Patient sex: M
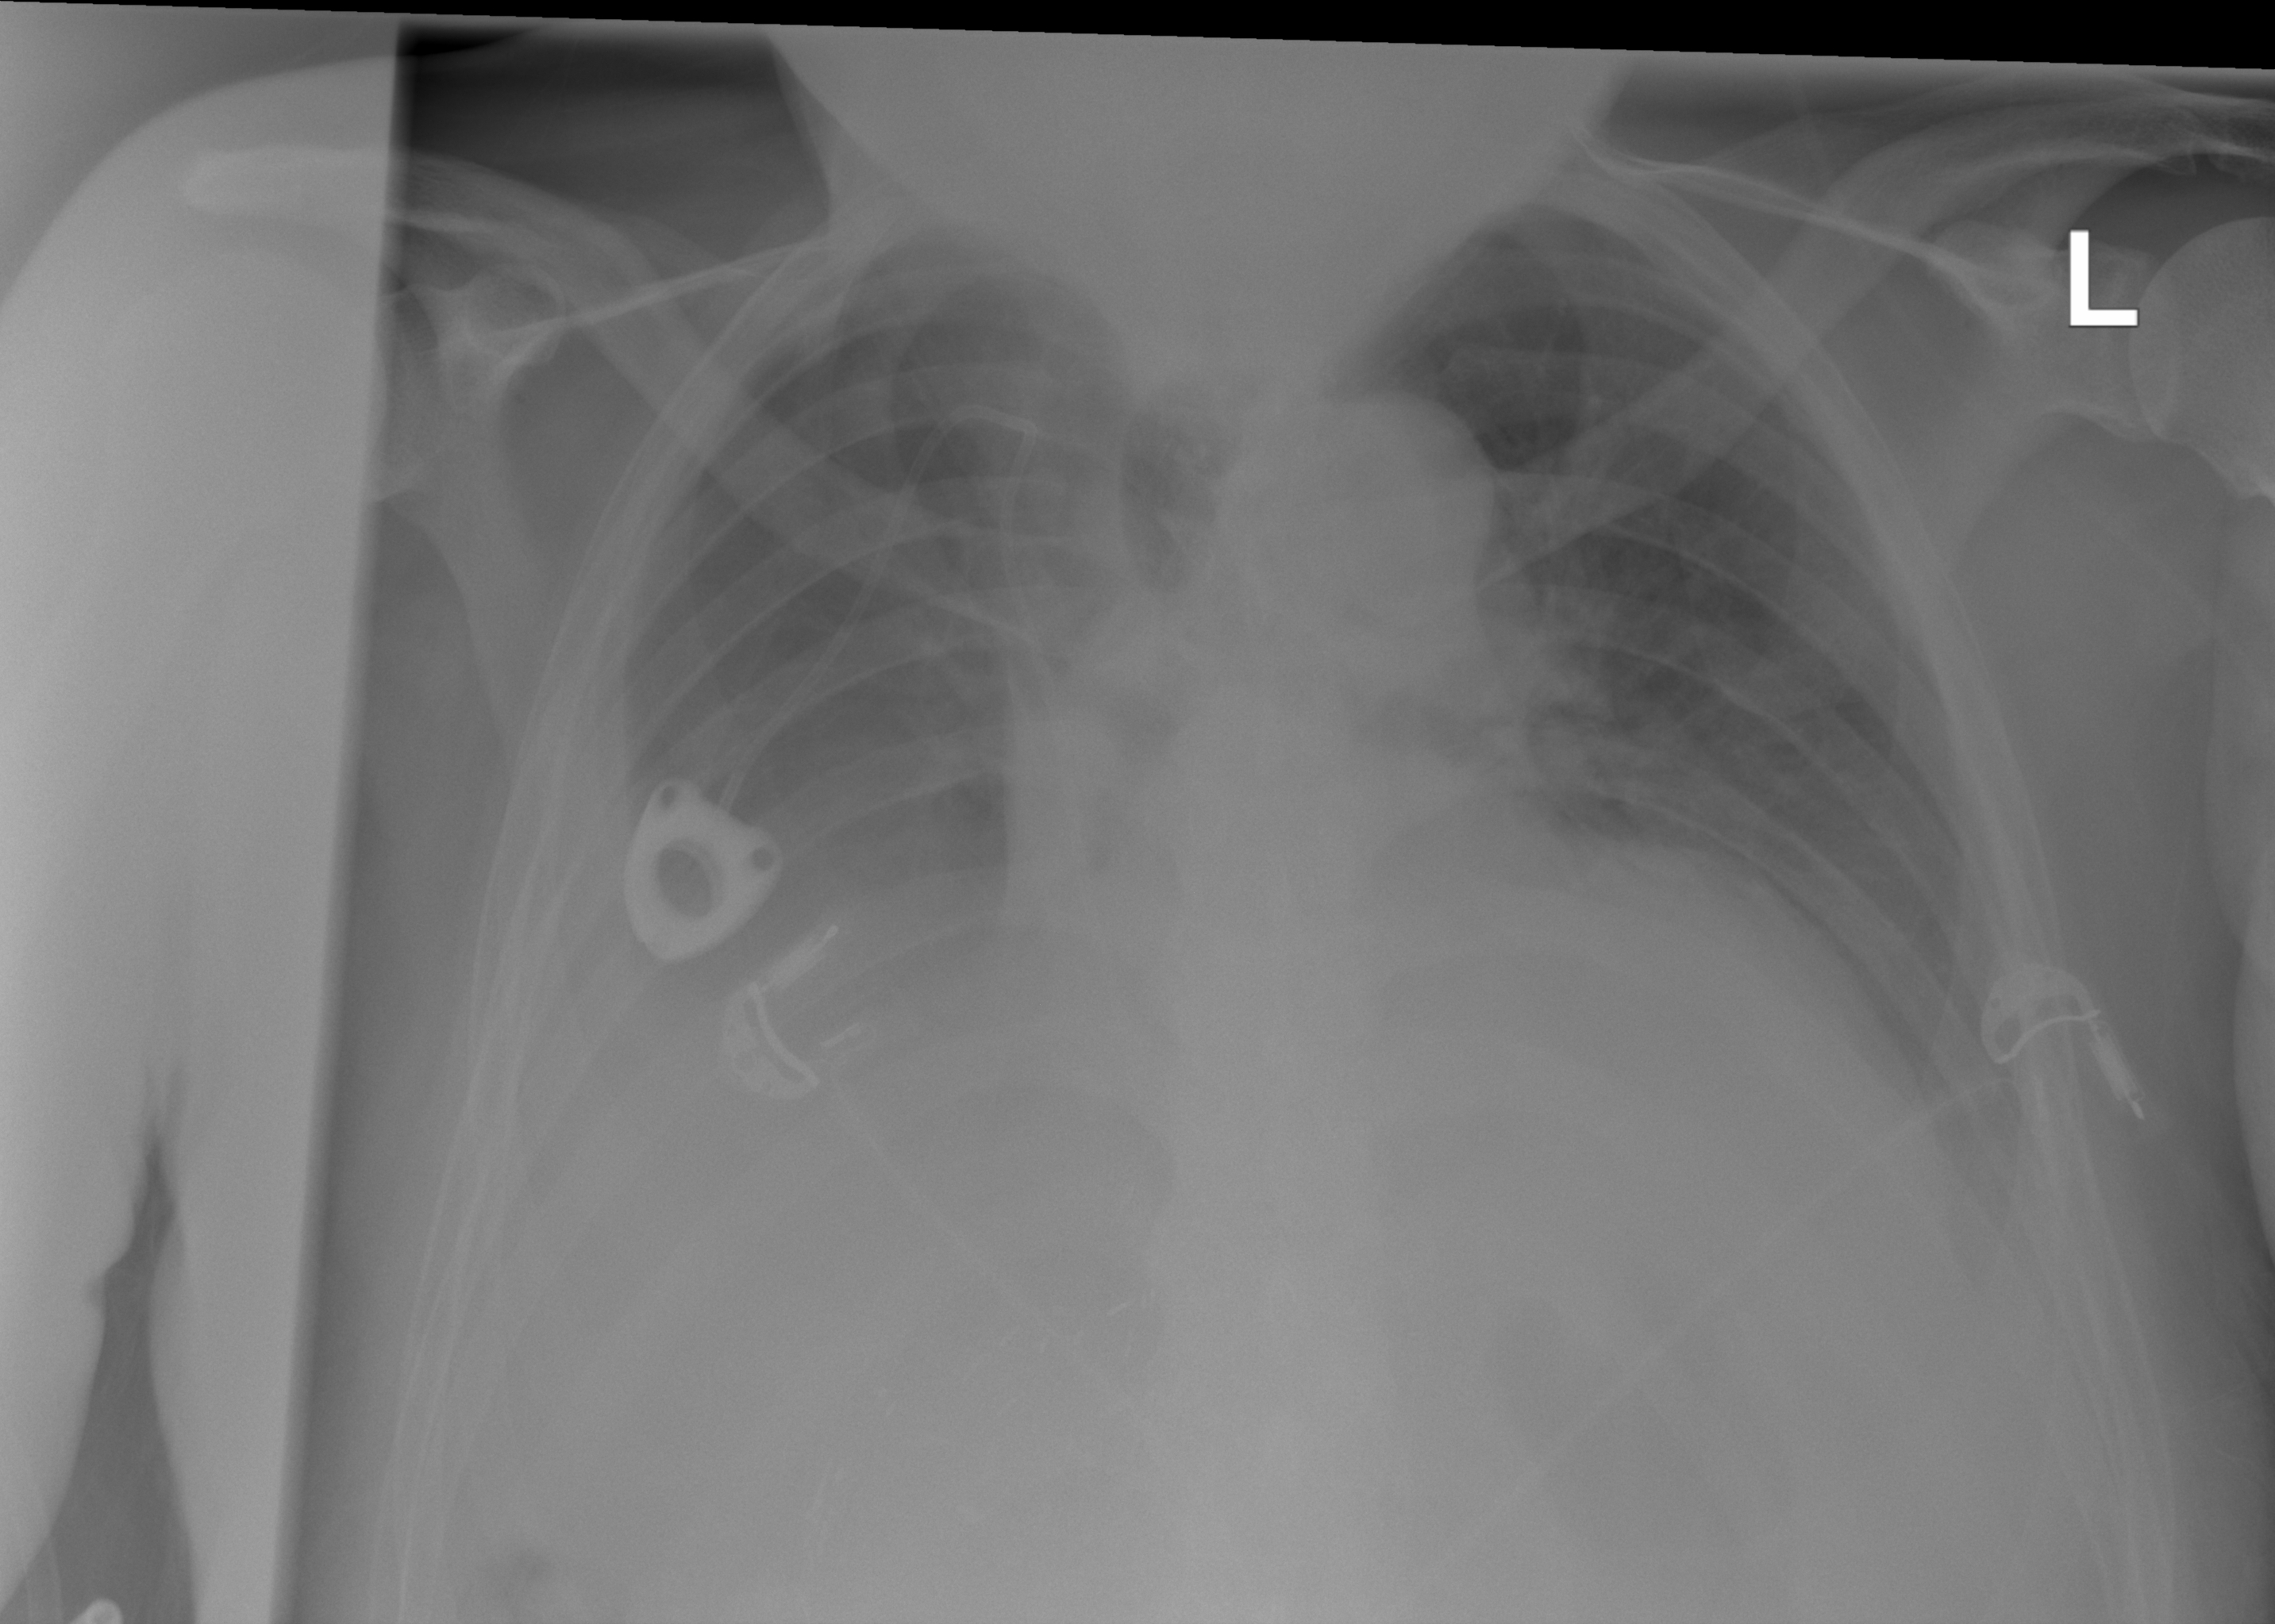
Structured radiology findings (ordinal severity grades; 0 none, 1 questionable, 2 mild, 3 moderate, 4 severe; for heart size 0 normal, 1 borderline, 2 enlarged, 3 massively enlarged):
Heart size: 2
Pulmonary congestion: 0
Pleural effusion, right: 3
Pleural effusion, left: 3
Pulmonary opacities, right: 0
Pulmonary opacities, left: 0
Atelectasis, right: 2
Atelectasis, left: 2